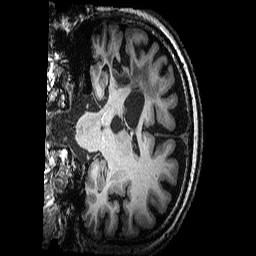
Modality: T1w
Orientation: coronal
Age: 55
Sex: male
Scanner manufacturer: siemens
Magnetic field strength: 3 T
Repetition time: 2.25 s
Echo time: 0.00452 s